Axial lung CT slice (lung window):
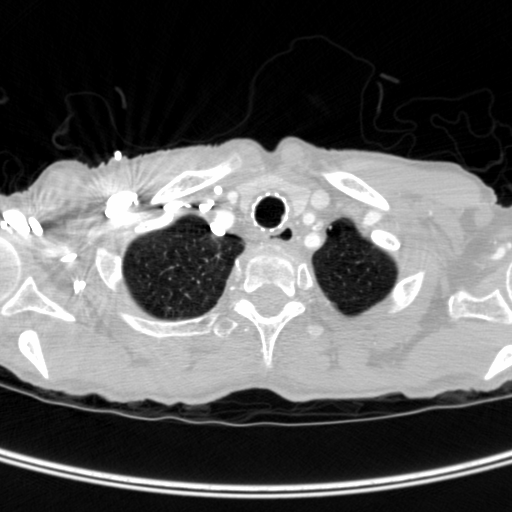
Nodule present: no